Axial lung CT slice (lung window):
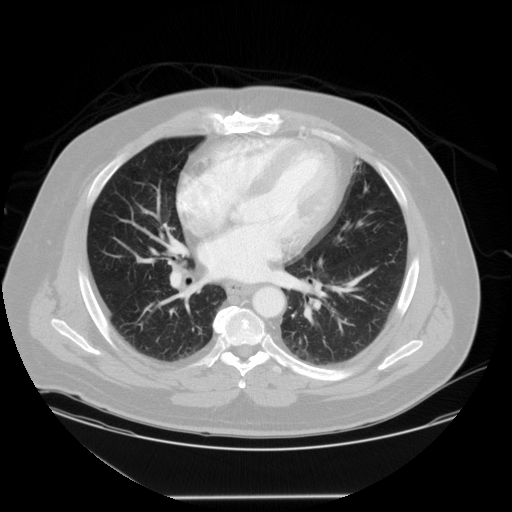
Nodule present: no